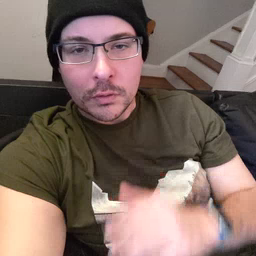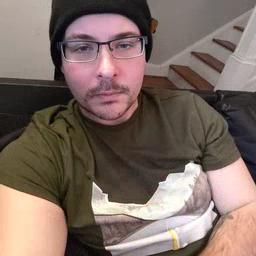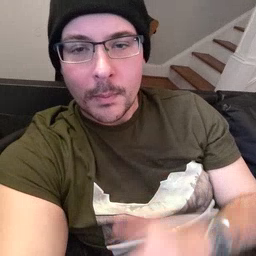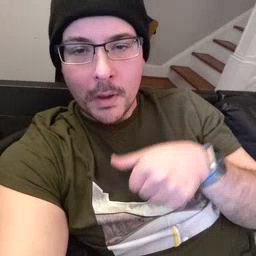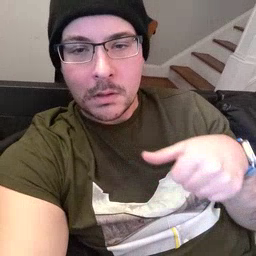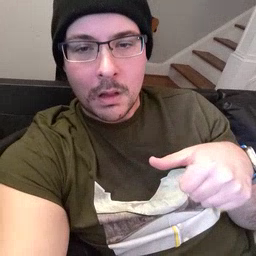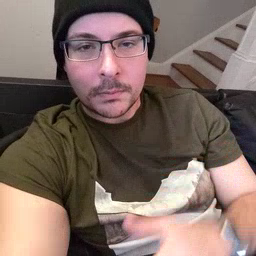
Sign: puzzle